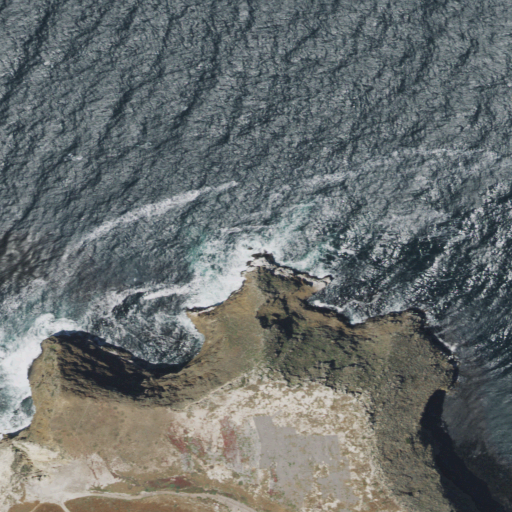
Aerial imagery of cape in California named Cavern Point containing open water, shrub, and grassland